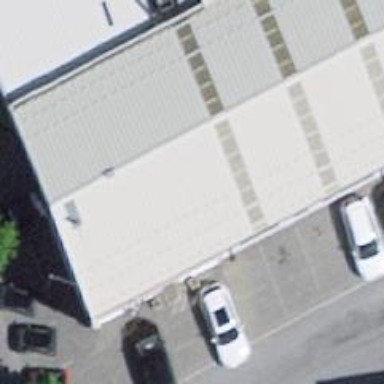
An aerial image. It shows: Car repair shop.